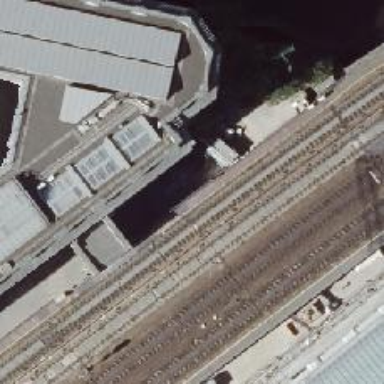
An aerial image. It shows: Viaduct bridge for light rail system with electrified rails. The railway is equipped with ballastless tracks.